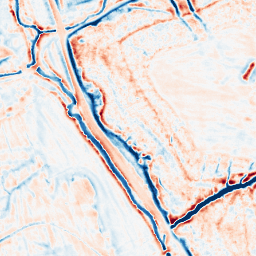
Category: edge_preserving
Decomposition family: bilateral
Decomposition parameters: d: 15
sigma_color: 100
sigma_space: 50
Upsampling method: linear_exact
Upsampling parameters: scale: 8
Upsampling scale: 8